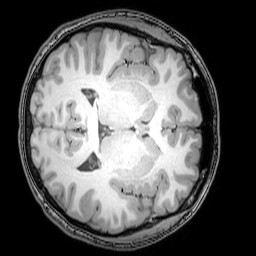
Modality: T1w
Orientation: axial
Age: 20
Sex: male
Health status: healthy
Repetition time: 0.081 s
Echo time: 0.037 s